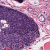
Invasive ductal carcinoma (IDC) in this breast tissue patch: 0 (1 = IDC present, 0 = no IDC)